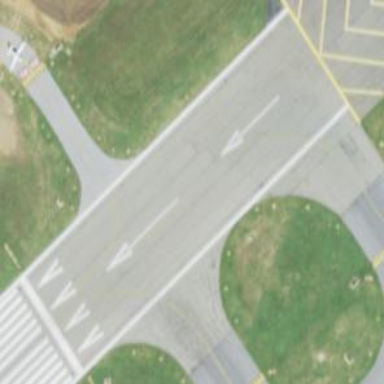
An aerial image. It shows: Runway with displaced threshold at the airport.